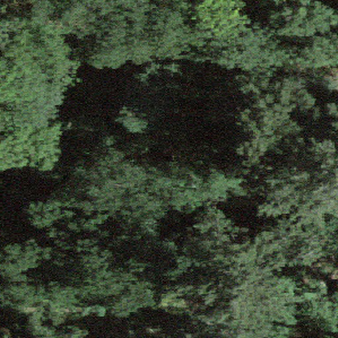
Label: other